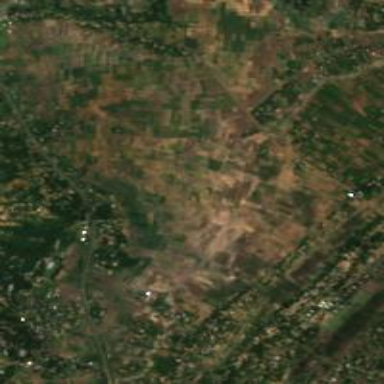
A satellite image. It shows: Farmland with rice and corn crops growing.